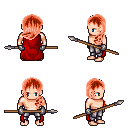
a pixel art fantasy rpg character, male body template, human, light skin, red cape, metal pants, red left-swept hairstyle, metal gloves, spear, four views (front, back, left, right), 2x2 character sprite sheet, small pixel art, hard edges, no anti-aliasing